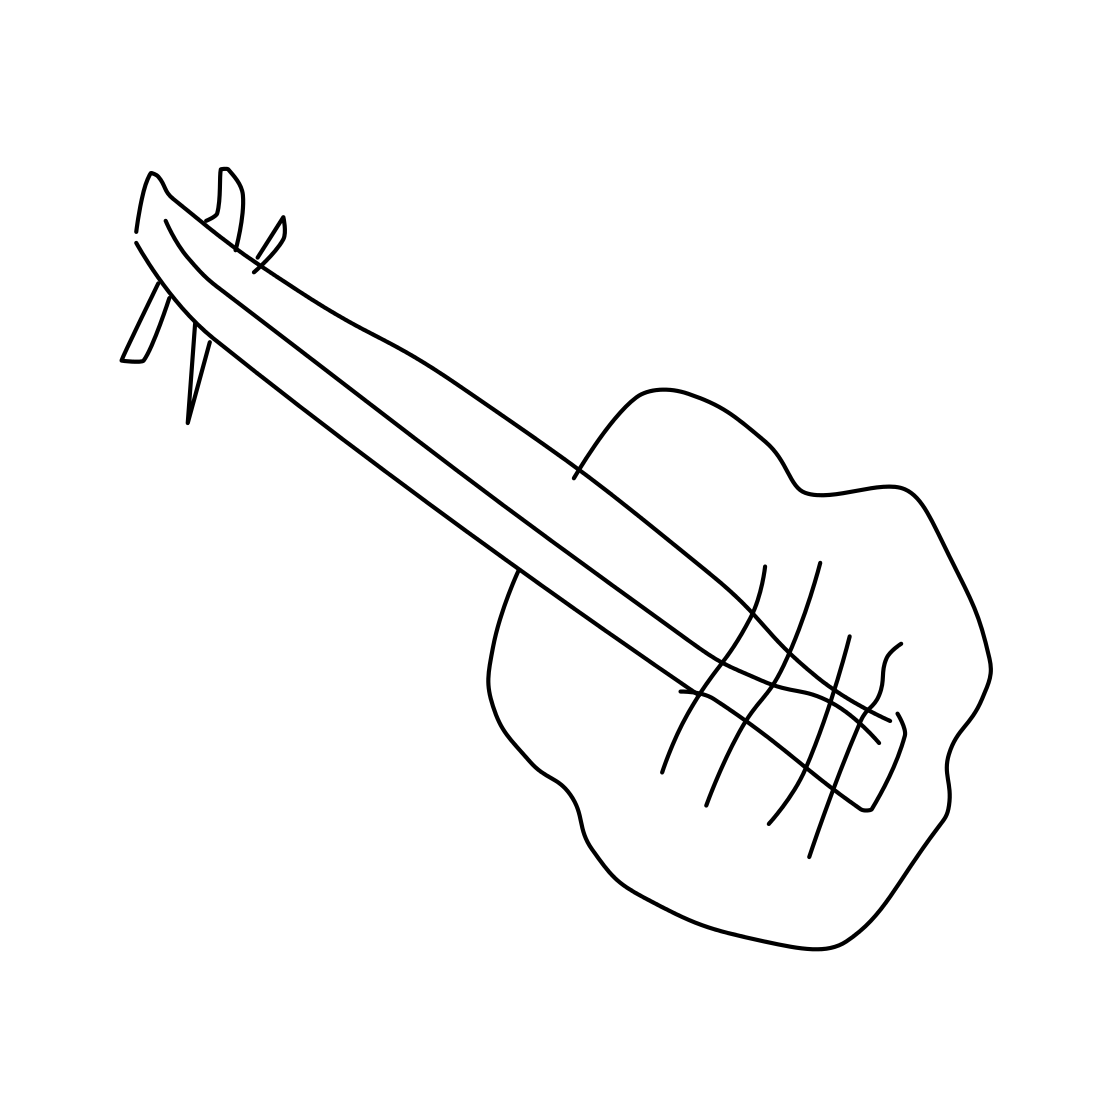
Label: violin